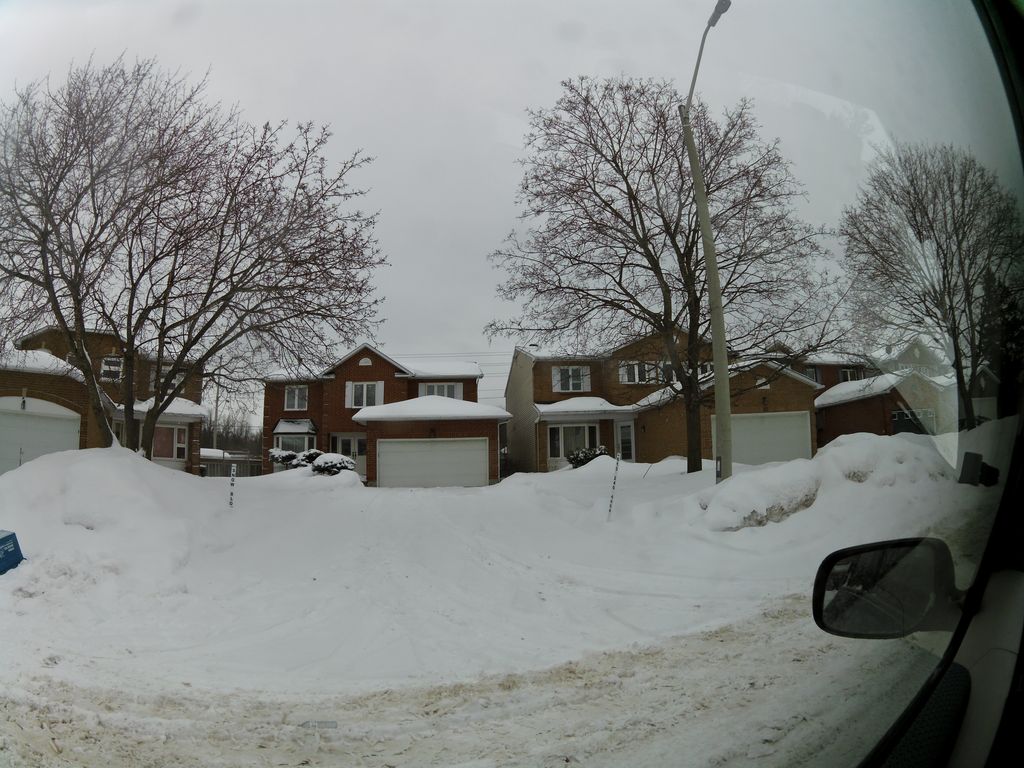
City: ottawa-gatineau